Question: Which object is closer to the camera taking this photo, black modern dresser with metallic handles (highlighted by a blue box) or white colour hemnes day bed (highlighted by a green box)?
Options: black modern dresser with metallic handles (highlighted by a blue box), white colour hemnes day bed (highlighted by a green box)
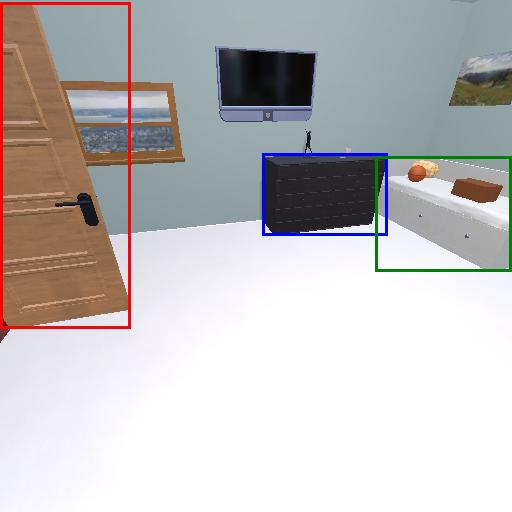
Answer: black modern dresser with metallic handles (highlighted by a blue box)